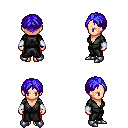
a pixel art fantasy rpg character, female body template, human, light skin, gray robe, red pants, blue parted hairstyle, white cloth bracers, metal boots, four views (front, back, left, right), 2x2 character sprite sheet, small pixel art, hard edges, no anti-aliasing